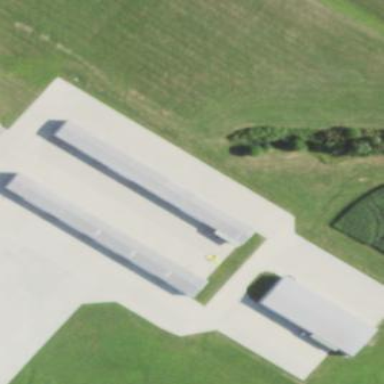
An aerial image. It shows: Building designed as airport hangar.